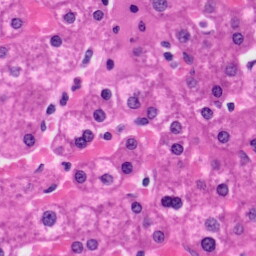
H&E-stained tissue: Liver